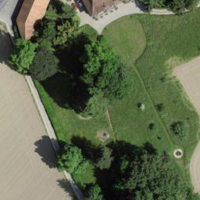
EUNIS habitat code: 24
Species observed at this site:
Fagus sylvatica